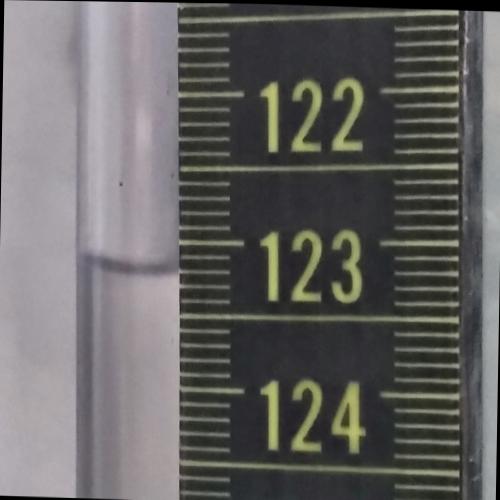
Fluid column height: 123.2 cm